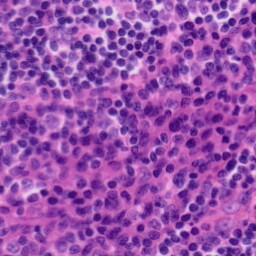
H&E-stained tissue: Tonsil